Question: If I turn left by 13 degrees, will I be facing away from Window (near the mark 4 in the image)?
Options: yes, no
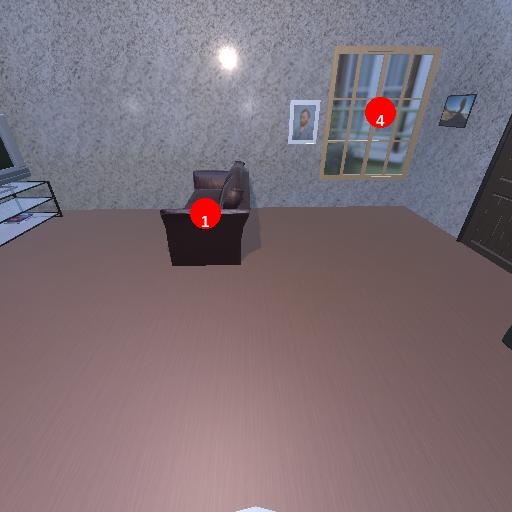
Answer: yes